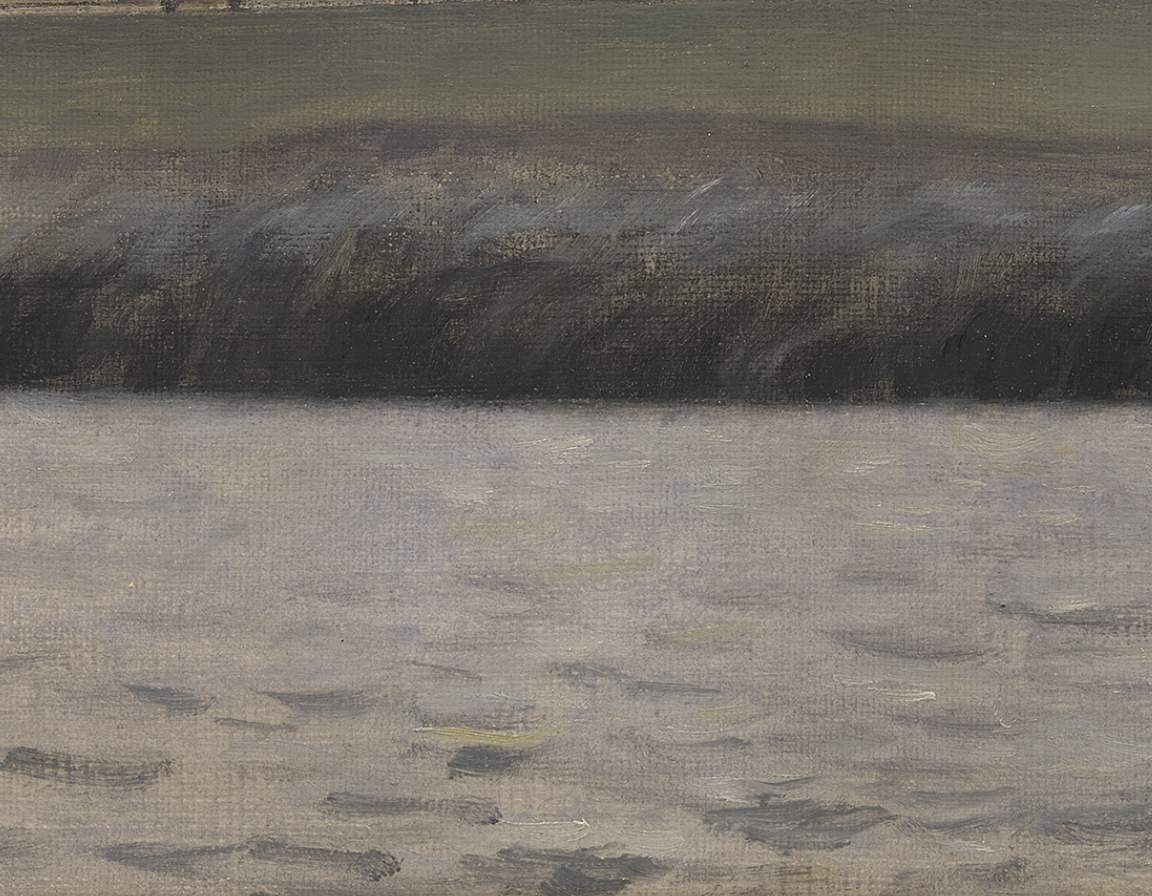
landscape painting, wide, overcast daylight, dark textured embankment above grey rippled water surface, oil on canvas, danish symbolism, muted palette